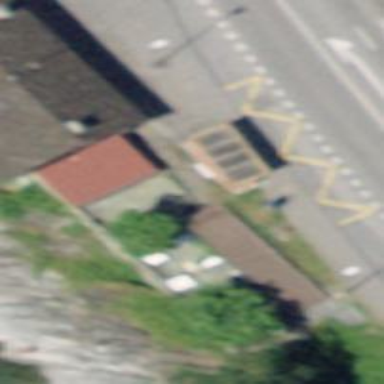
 serving as platform for public transportation."